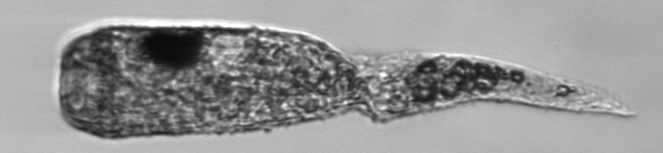
Label: Strombidium_conicum